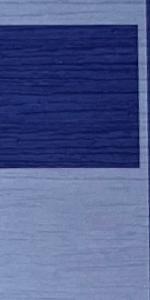
Label: Empty